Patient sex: M
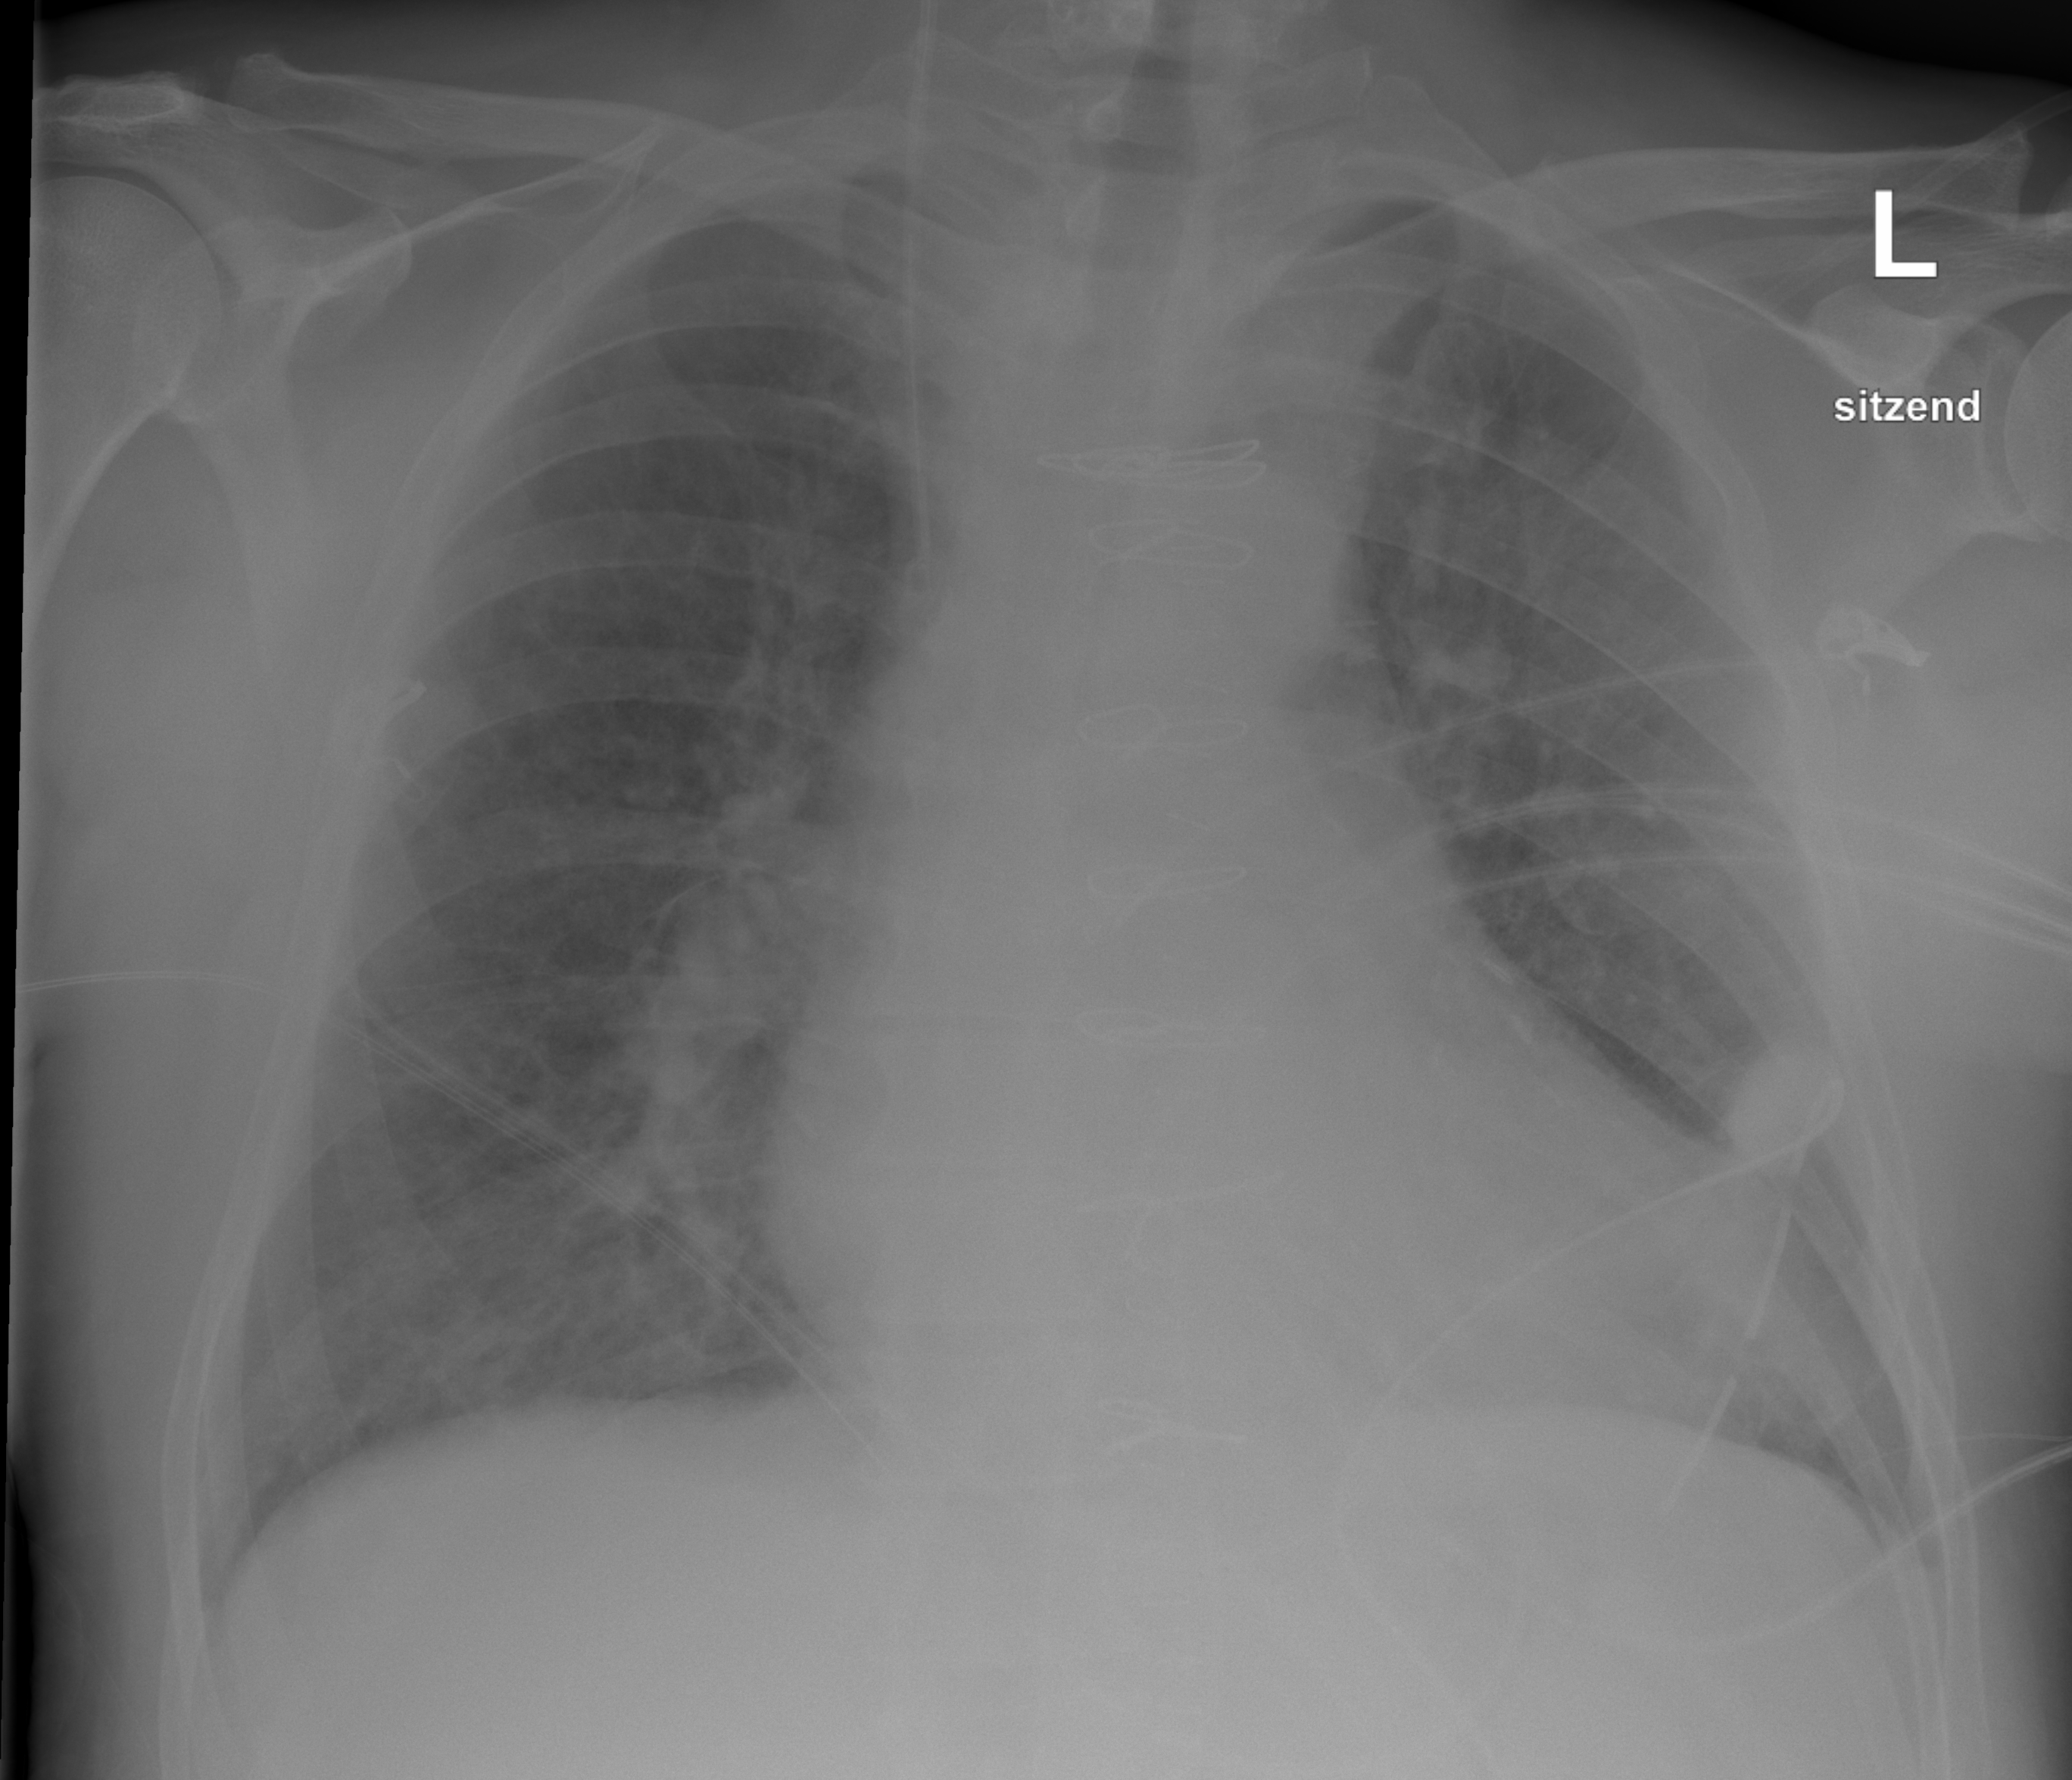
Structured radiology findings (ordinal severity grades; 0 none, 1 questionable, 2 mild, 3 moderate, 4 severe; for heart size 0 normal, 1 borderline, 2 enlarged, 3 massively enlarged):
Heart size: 2
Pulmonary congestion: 2
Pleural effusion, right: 2
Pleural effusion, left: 2
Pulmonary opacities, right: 2
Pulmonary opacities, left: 0
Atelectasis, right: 2
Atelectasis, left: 2